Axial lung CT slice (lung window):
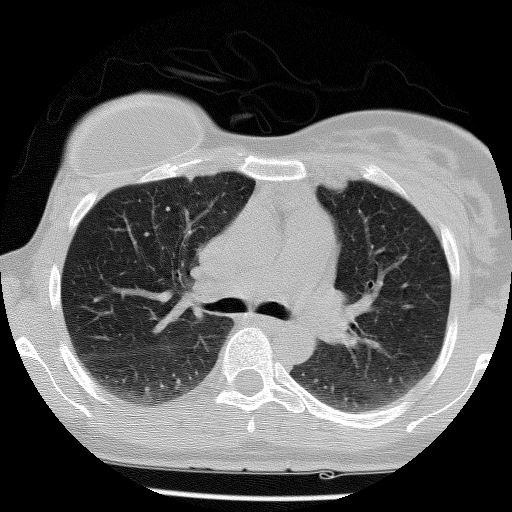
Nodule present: no